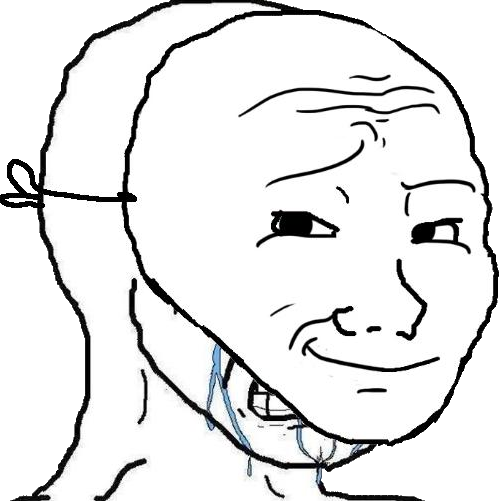
Label: 5_Crying_Wojak